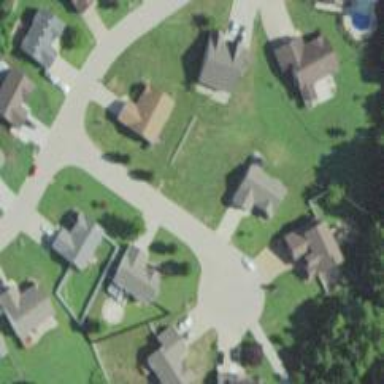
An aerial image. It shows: Residential road.